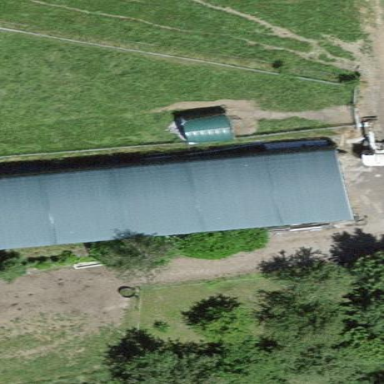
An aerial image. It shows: Farm auxiliary building.